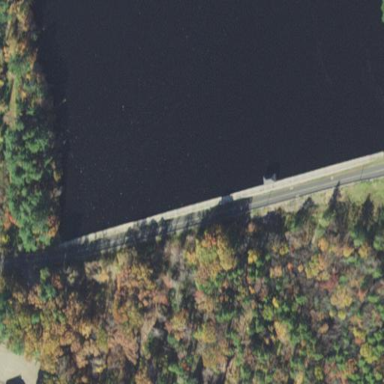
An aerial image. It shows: Dam across waterway.